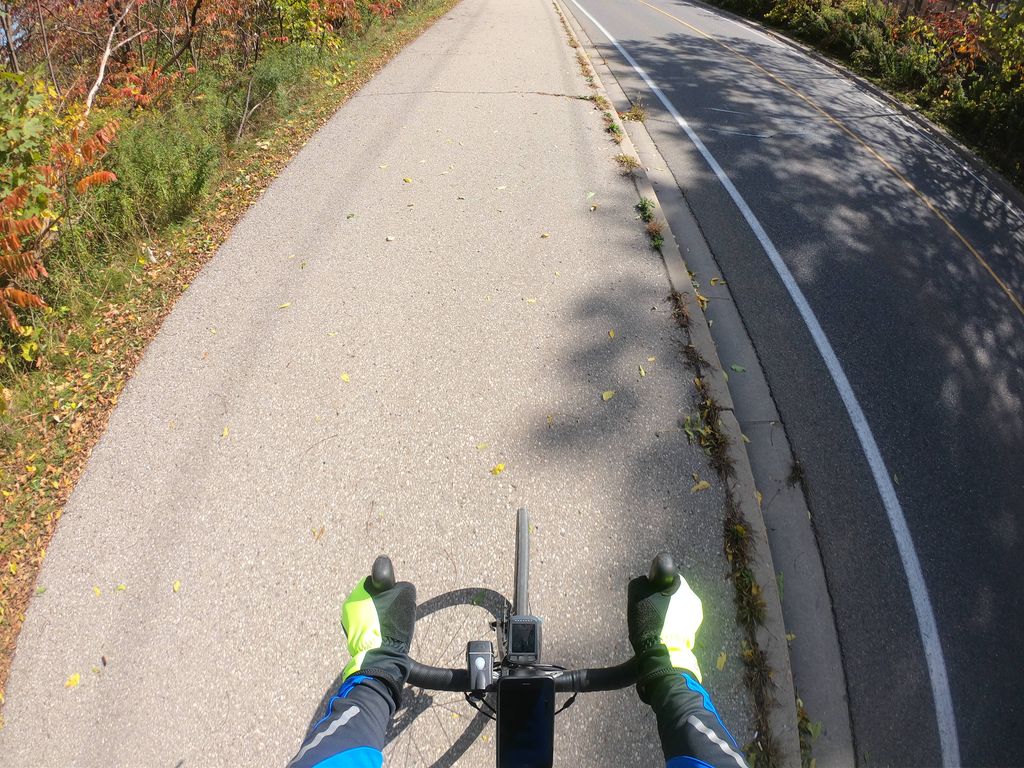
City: kitchener-waterloo